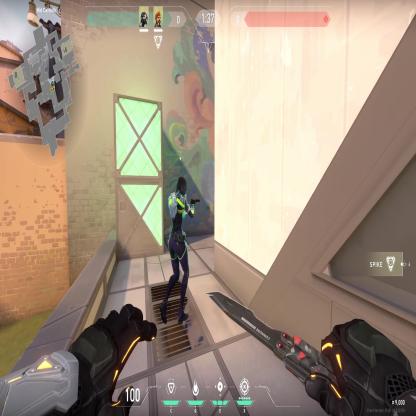
Label: teammate